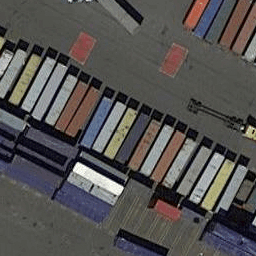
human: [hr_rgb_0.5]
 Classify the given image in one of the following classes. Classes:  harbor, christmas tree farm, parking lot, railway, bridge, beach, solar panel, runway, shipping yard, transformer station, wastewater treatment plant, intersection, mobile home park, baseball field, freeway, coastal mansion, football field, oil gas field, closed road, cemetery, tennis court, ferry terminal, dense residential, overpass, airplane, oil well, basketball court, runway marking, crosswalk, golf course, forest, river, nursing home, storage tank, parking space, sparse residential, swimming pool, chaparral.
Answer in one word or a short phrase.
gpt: shipping yard